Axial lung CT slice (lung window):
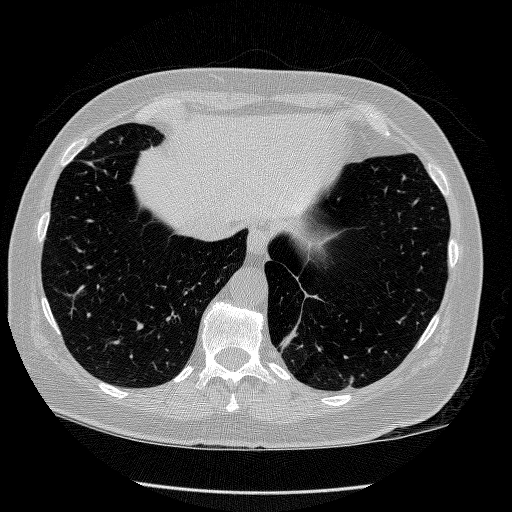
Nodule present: no